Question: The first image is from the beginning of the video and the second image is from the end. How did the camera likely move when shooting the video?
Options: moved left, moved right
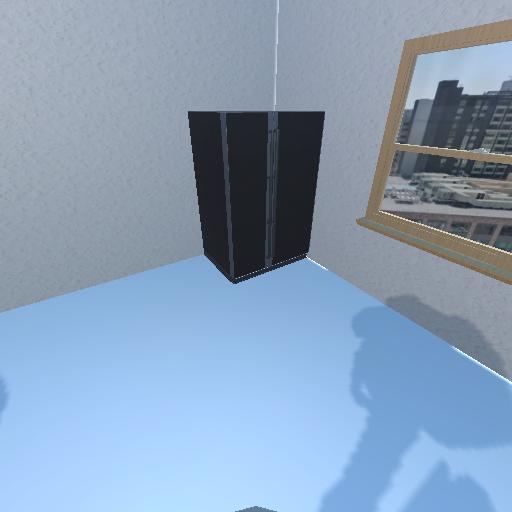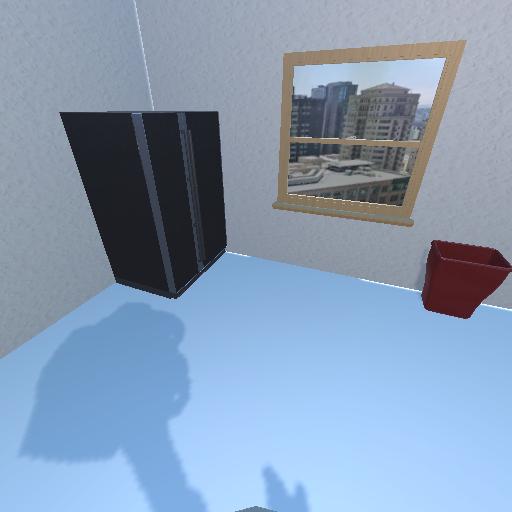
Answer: moved left